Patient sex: M
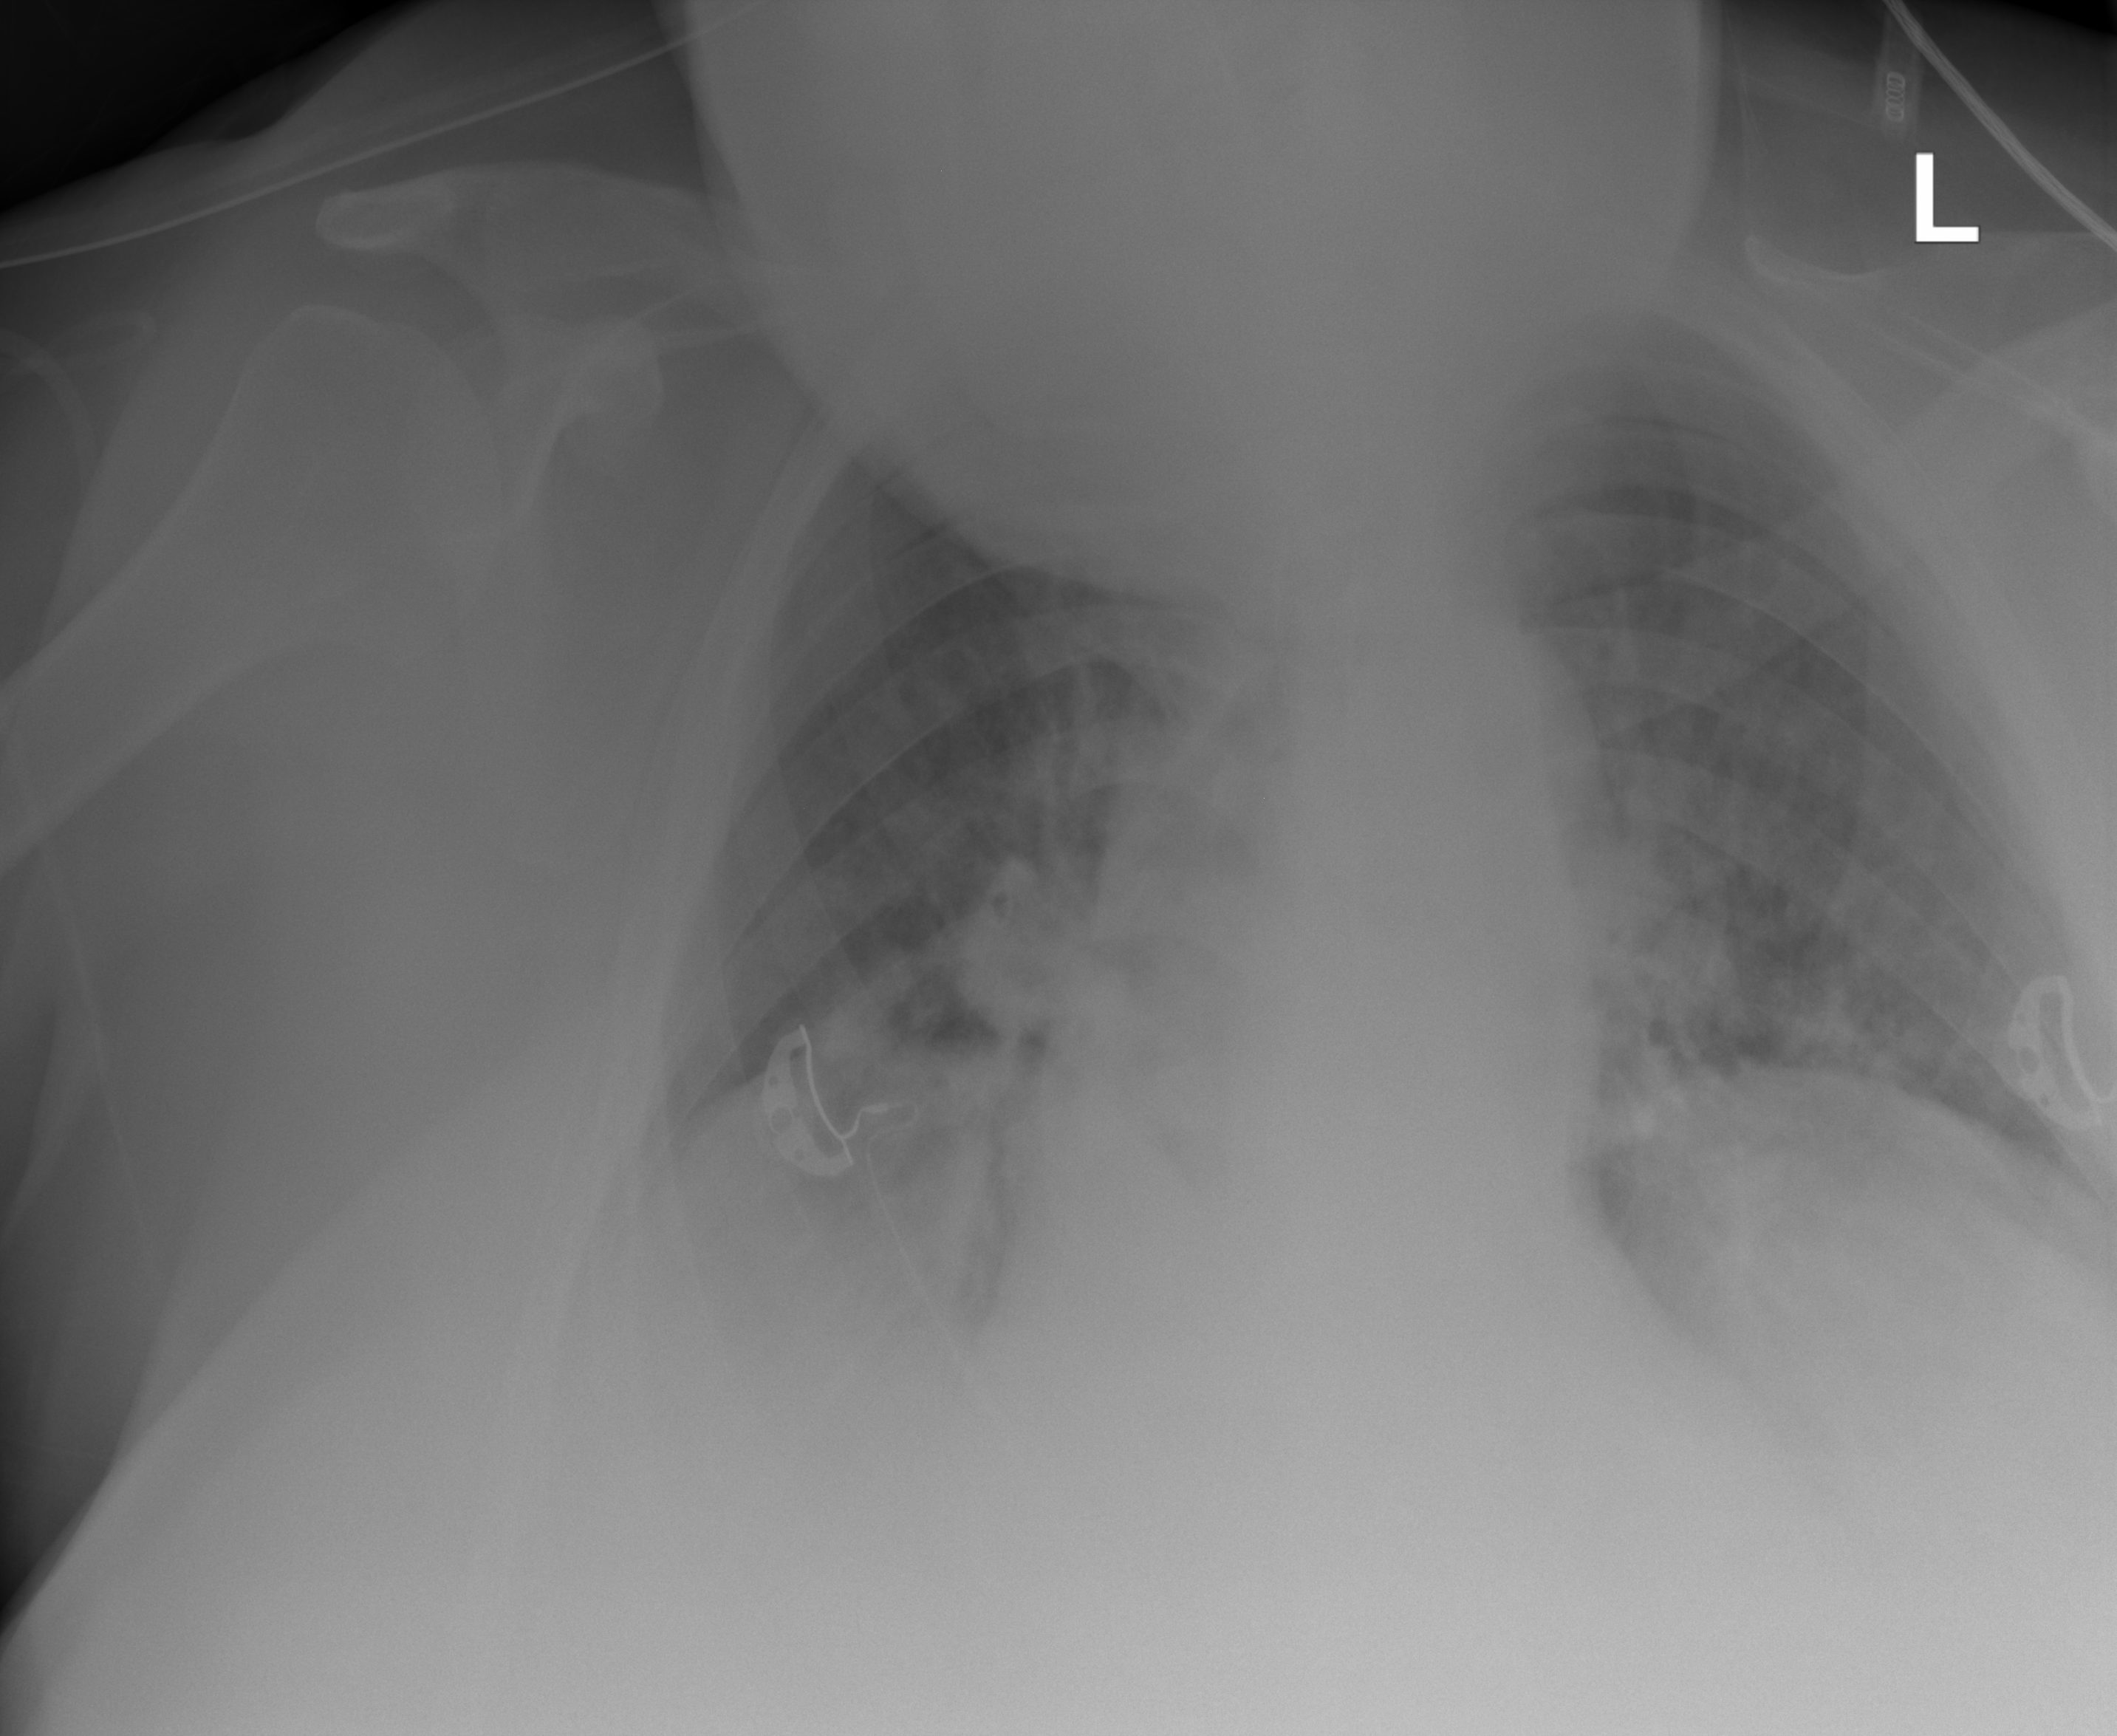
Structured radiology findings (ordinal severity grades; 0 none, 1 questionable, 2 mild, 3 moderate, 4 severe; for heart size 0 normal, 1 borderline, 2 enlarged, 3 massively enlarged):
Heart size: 2
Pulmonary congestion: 2
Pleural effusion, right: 0
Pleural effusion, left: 0
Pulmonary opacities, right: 2
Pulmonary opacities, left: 0
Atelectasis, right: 0
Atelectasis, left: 2